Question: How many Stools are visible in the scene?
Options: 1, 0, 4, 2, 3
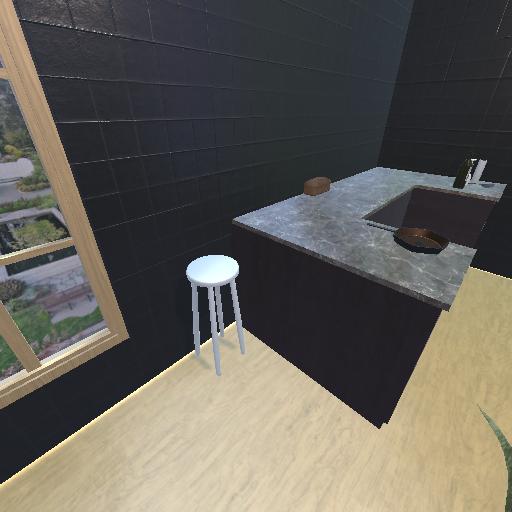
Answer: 1